Interaction volume radius: 10 \u00c5
Interaction volume height: 20 \u00c5
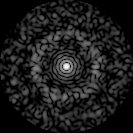
Disorder parameter: 0.8431